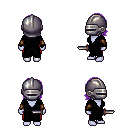
a pixel art fantasy rpg character, female body template, dark elf, purple skin, gray robe, red pants, purple long bangs hairstyle, metal helm, leather bracers, dagger, four views (front, back, left, right), 2x2 character sprite sheet, small pixel art, hard edges, no anti-aliasing